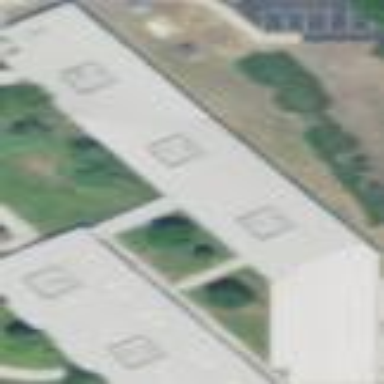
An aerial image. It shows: School building.